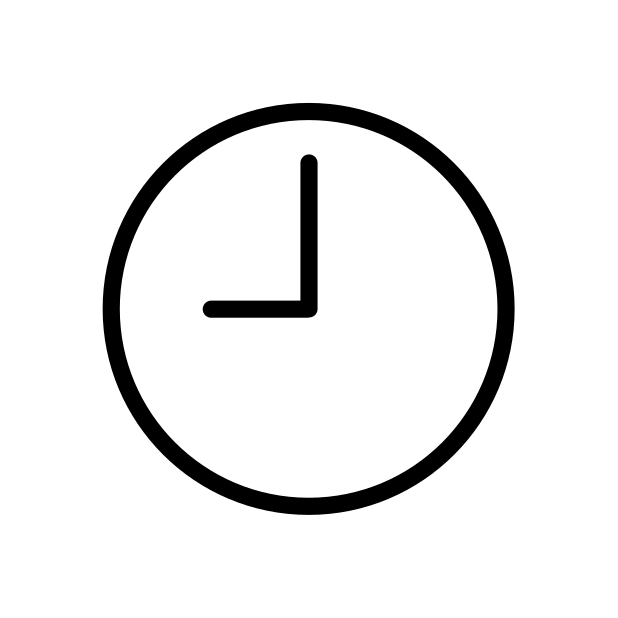
Emoji: 🕘
Name: clock face nine oclock
Unicode: 0x1f558